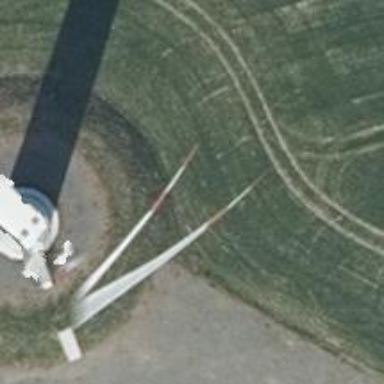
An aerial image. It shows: Wind turbine generating power.